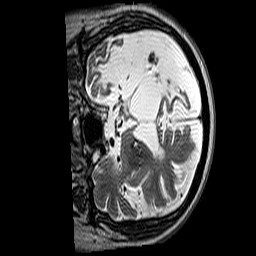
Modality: T2w
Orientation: coronal
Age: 55
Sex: male
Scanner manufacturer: siemens
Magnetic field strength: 3 T
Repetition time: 3.2 s
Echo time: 0.212 s